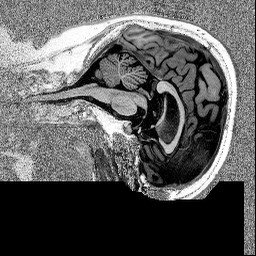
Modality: MP2RAGE
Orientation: sagittal
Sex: female